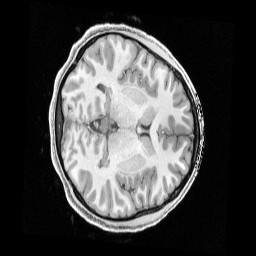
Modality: T1w
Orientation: axial
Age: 21
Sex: female
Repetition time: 2.4 s
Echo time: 0.00222 s